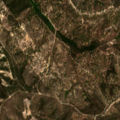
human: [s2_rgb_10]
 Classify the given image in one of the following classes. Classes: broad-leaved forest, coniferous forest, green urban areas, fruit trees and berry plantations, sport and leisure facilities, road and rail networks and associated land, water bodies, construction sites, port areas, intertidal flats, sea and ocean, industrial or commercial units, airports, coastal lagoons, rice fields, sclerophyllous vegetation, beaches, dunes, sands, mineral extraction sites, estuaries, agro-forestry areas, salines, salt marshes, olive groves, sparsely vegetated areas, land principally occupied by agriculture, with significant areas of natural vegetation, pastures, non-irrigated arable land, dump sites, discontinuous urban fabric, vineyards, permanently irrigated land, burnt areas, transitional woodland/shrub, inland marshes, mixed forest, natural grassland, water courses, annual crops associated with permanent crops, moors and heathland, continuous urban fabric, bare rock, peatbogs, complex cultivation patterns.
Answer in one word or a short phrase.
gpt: broad-leaved forest, transitional woodland/shrub